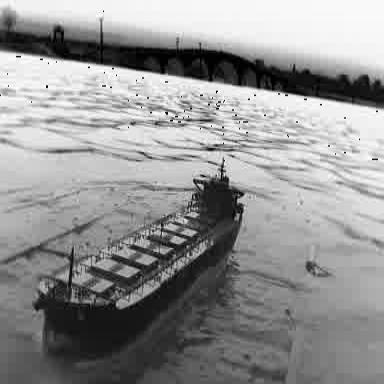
There is a liner in the infrared image.